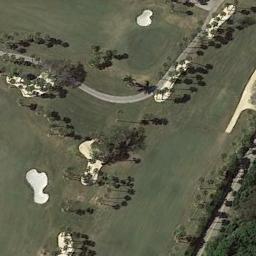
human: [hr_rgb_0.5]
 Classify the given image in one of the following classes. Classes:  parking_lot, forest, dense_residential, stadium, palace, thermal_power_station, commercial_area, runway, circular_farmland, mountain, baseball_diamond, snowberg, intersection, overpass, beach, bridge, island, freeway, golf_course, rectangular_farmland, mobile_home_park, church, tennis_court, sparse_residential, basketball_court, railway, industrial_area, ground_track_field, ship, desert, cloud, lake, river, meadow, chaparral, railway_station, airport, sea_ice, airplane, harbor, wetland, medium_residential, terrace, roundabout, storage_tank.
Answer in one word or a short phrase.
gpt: golf_course